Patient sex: M
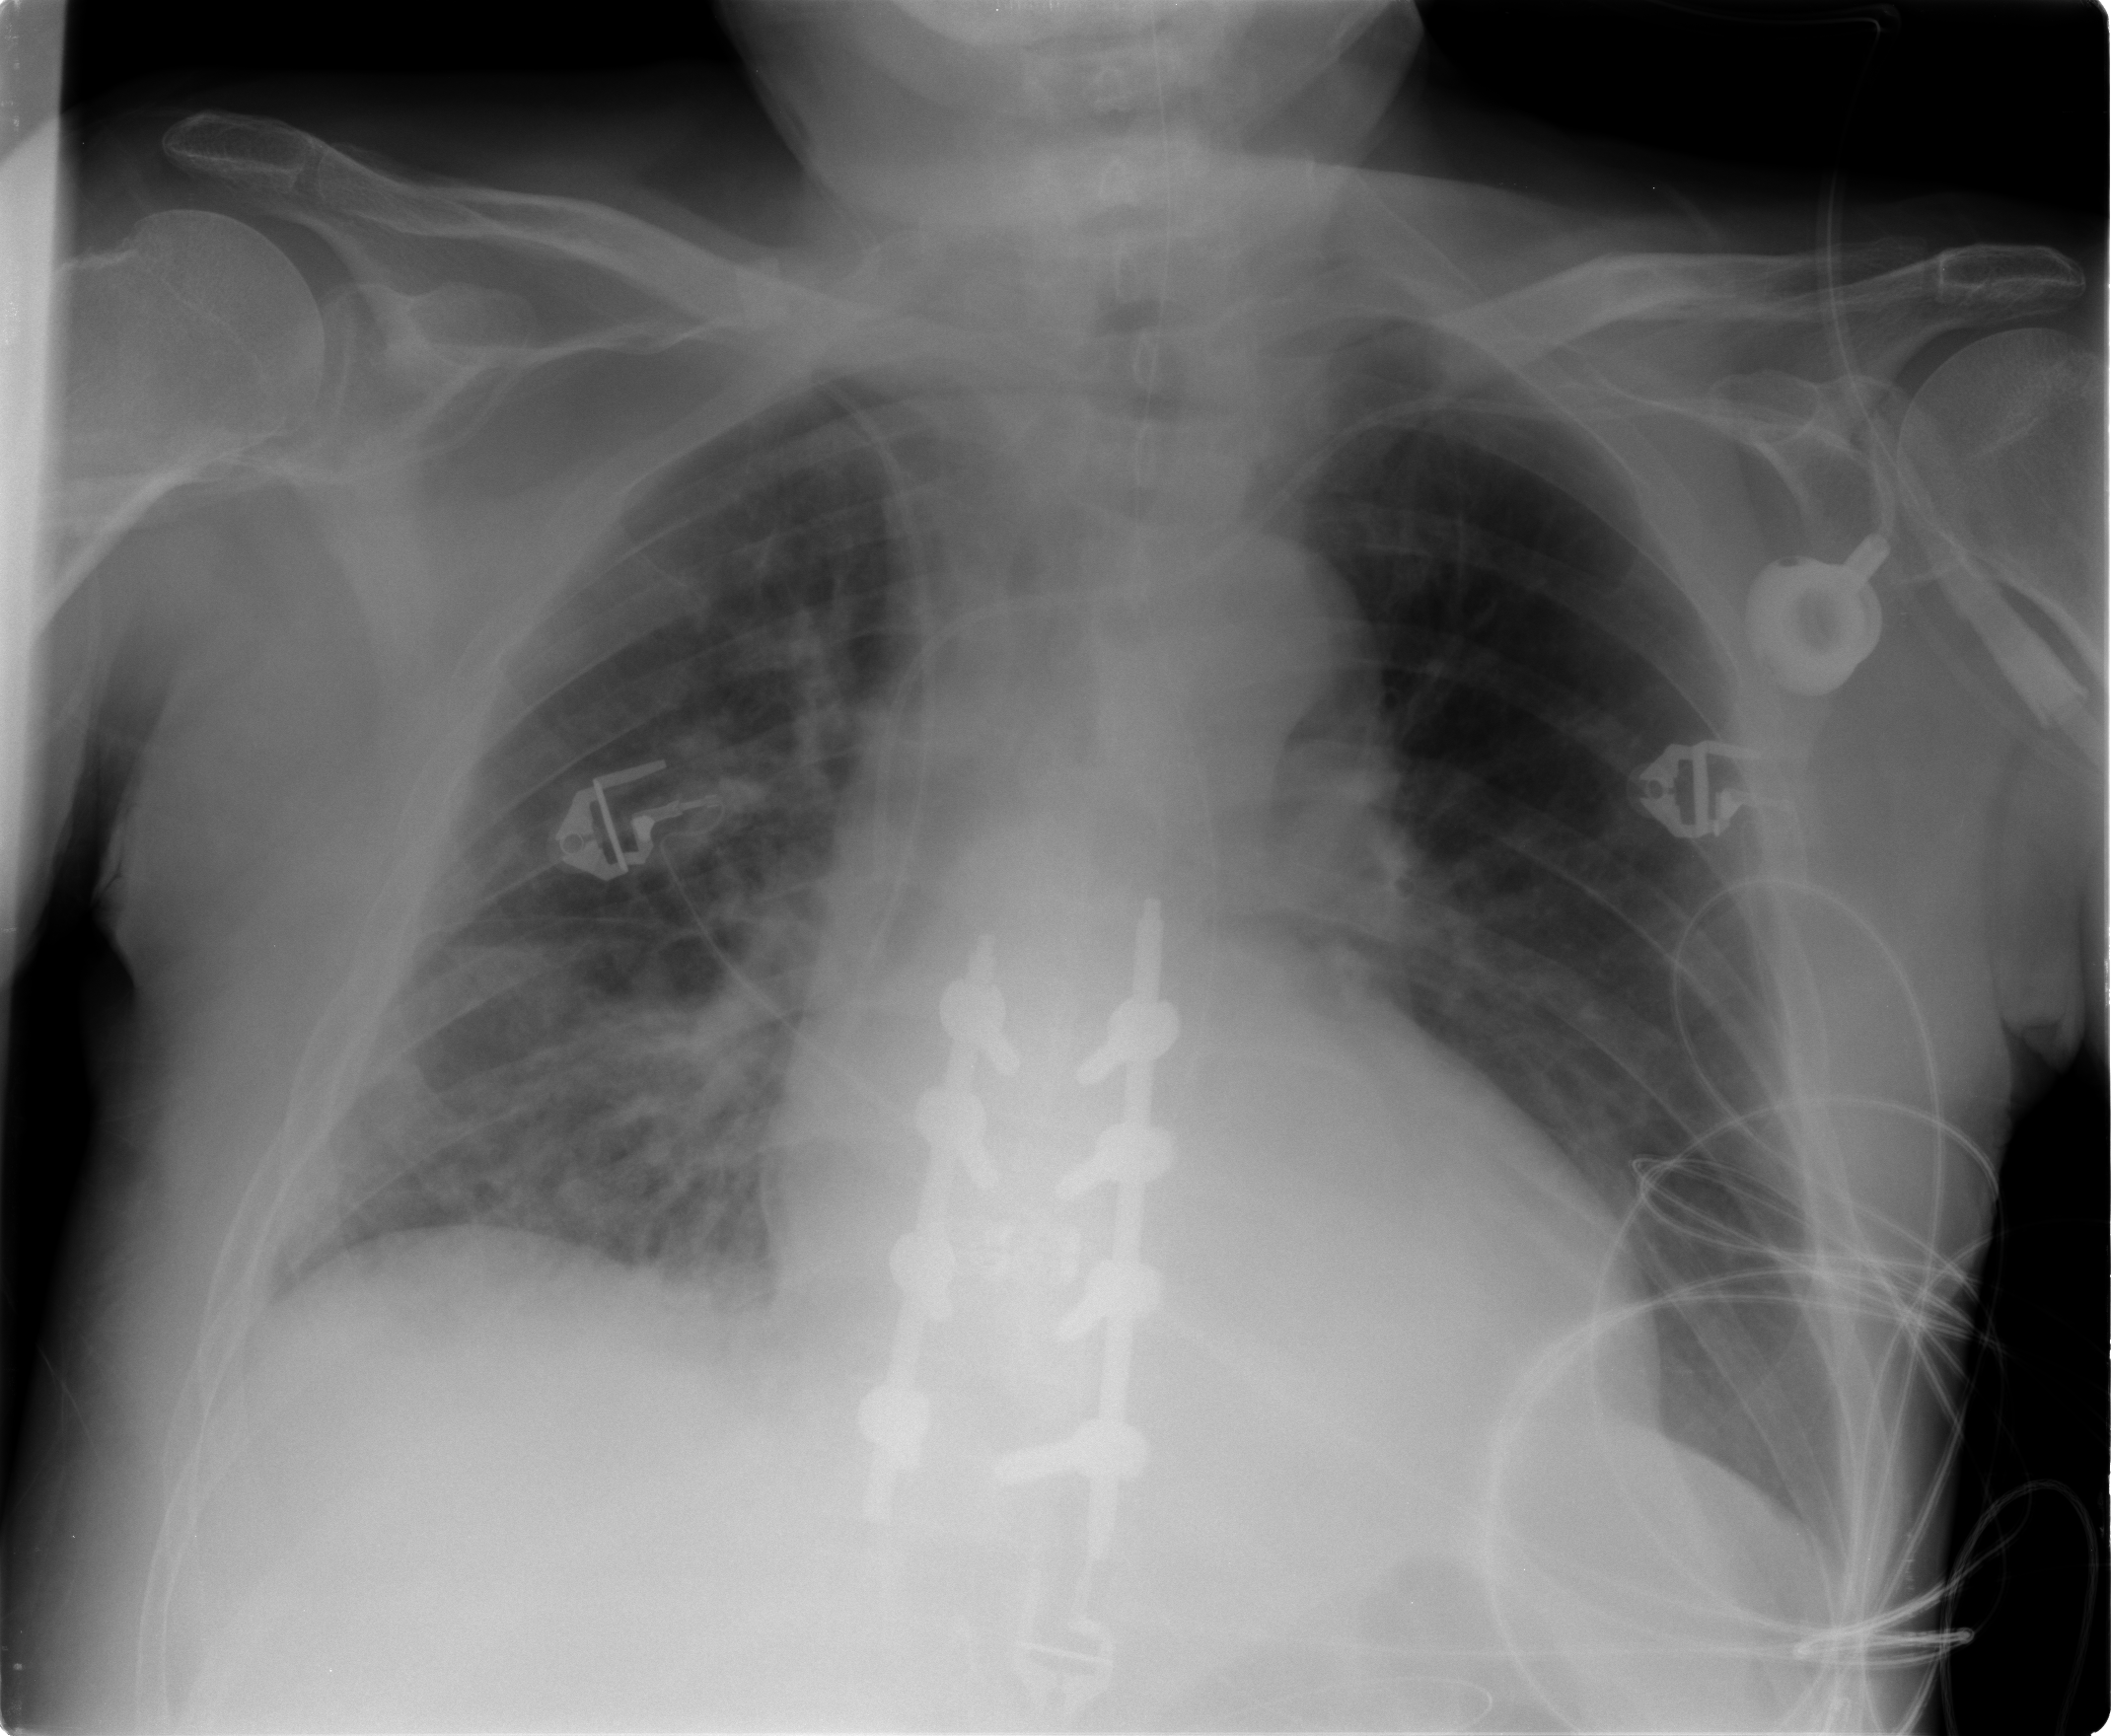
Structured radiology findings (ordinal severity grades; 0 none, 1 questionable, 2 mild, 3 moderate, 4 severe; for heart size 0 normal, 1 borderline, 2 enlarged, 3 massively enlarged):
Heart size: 1
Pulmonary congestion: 0
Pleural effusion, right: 1
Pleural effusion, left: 0
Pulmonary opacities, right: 2
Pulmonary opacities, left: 0
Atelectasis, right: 2
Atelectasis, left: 0